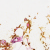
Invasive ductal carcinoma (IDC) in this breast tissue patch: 0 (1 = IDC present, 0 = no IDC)